Question: My directory looks like this

Then my code looks like this:
'''
require "aws.*";
use Aws\DynamoDb\DynamoDbClient;
'''
Is this the right way to do it?
It doesn't show me an error or anything so I don't know if it's working or not.
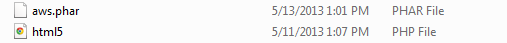
Answer: You can
'''
include 'aws.phar';
'''
or
'''
include 'phar://aws.phar/internal/file.php';
'''
or read documentation about <URL>
P.S. you cannot use wildcards in require or include.
P.P.S. 'use' is not a reference. <URL>.